Question: Currently, I am trying to weed out bottlenecks in my JSF/PrimeFaces web application. In order to do so, I installed VisualVM and its GlassFish plug-in.
I am unable to explicitly "profile" over JMX, but I can generate a "sampling" output. This output, however, shows almost the entire load in an operation called '$Proxy245.invoke()'.

My own operations (ch.diction.*) and the SQL interaction logic (com.mysql.jdbc.*), which I suspected as bottlenecks in the first place, do not seem to contribute an awful lot to this lack of performance.
The page being displayed is a PrimeFaces datatable with a few hundred paginated records. The number of records does affect the performance significantly, if not exclusively.
So my question is: How can I find out what lies behind '$Proxy245.invoke()' in order to identify the real bottleneck in this scenario?
Thank you in advance for your advice and best regards
Pascal
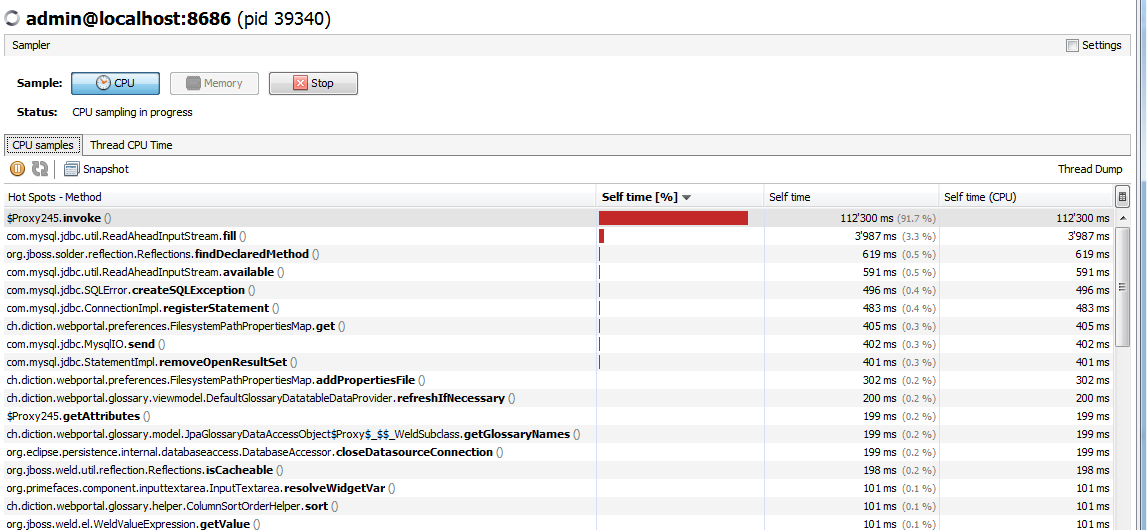
Answer: The $Proxy245 is a generated proxy class by some <URL> method.
Also try to Profile the application not only Sample (Profiler tab). With the profiler you can find out if these are several calls to the same method or just one long call that doesn't want to end.